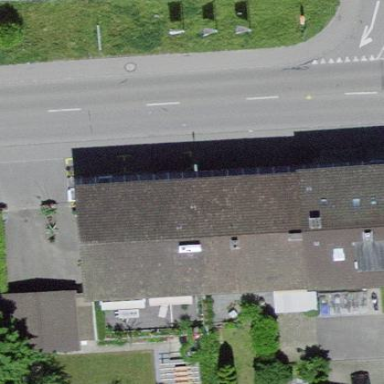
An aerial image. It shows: Building with gabled roof made of roof tiles.